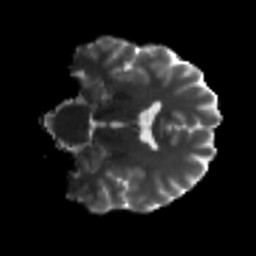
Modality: T2w
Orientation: coronal
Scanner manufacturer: siemens
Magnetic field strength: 3 T
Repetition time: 9.6 s
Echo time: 0.077 s